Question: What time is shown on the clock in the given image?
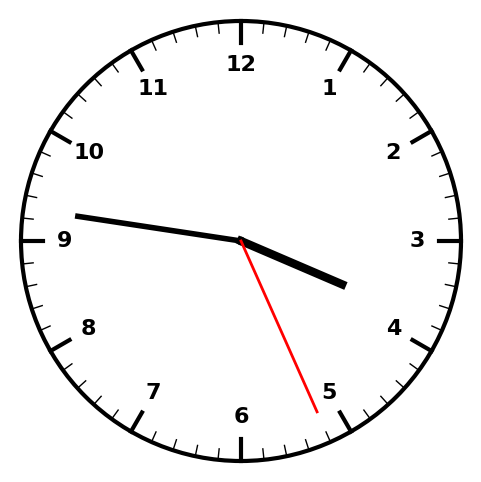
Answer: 03:46:26